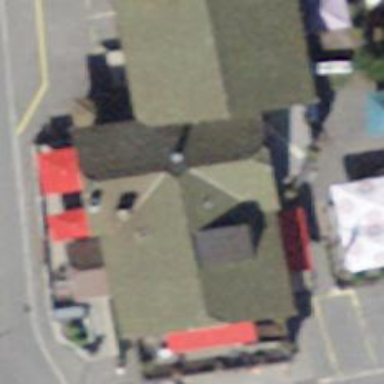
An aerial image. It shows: Restaurant.